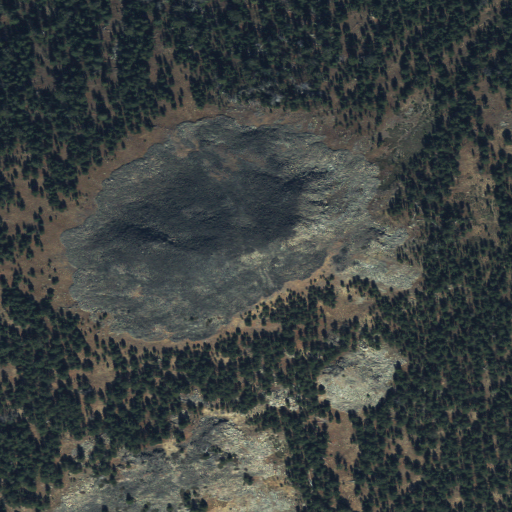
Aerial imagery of mountain in Montana named Alder Peak containing evergreen forest, grassland, and shrub